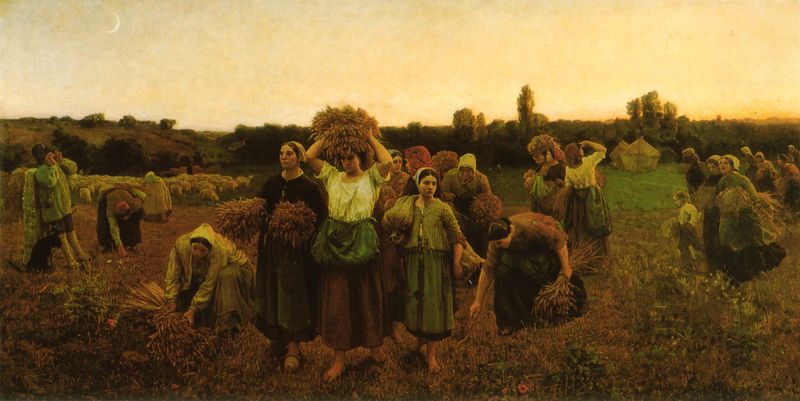
Titel: Le rappel des glaneuses, Rückruf der Ährenleserinnen
Künstler: Jules Breton
Standort: Paris
Institution: Musée d'Orsay
Schlagwörter: baum, blau, dunkel, fuß, gemälde, gruppe, himmel, kopf, laub, mann, schatten, weiß, wolken, bäume, frauen, gelb, grün, landschaft, menschen, mädchen, ocker, abend, blume, blumen, braun, frau, grau, haar, hell, kleid, kleider, licht, nacht, orange, schwarz, stroh, blick, gras, hund, rot, tier, tiere, tuch, wiese, gespräch, haube, rock, gesichter, hemd, jacke, mützen, arm, arme, bluse, falten, gesicht, kleidung, stehen, tragen, bild, schauen, dämmerung, feld, felder, gräser, horizont, hügel, natur, pappel, pappeln, weide, weite, busch, büsche, gehen, sonne, land, gewand, gold, realismus, gewänder, kind, gebeugt, kontrast, scheitel, wald, arbeit, bauern, genre, kinder, sack, frucht, schwanz, kopfbedeckung, schürze, füße, sommer, komplementär, röcke, abends, acker, arbeiterinnen, blusen, bäuerin, bäuerinnen, bündel, ernte, feldarbeit, garben, getreide, hart, heu, heuernte, korn, laufen, sammeln, schürzen, weizen, ähre, abendsonne, eben, hellgrün, sonnenuntergang, herde, bauernhof, herbst, wolkenlos, arbeiter, wagen, romantik, ausschau, wetter, handarbeit, kopftuch, angelehnt, strumpf, nackte, junge, zehen, weste, waldrand, fotografie, oben, katze, strümpfe, barfuss, mond, schaf, bücken, knabe, haufen, heuhaufen, mondsichel, nachts, sichel, jacken, ruf, stoppeln, ende, schneiden, müde, gerste, landwirtschaft, gebückt, sonenuntergang, ähren, geknöpft, abzug, gesinde, erschöpft, gemeinsam, schafe, landarbeit, hirte, hirten, hüten, schaafe, schäfer, abenddämmerung, zelt, august, corot, lese, aufsammeln, rufen, heimweg, schafherde, heuballen, strohballen, heugarben, ernten, heim, helfer, feierabend, tagwerk, erschöpfung, schäferhund, garbe, ballen, körperlich, vogelscheuche, miete, schäferinnen, tageszeit, einsammeln, nackte füße, abendsonn, auflesen, bauerinen, heustadel, lanwirtschaft, mons, strohmieten, tagewerk, bäuerinne, frauen stroh, abeiten, stroh frauen herbst